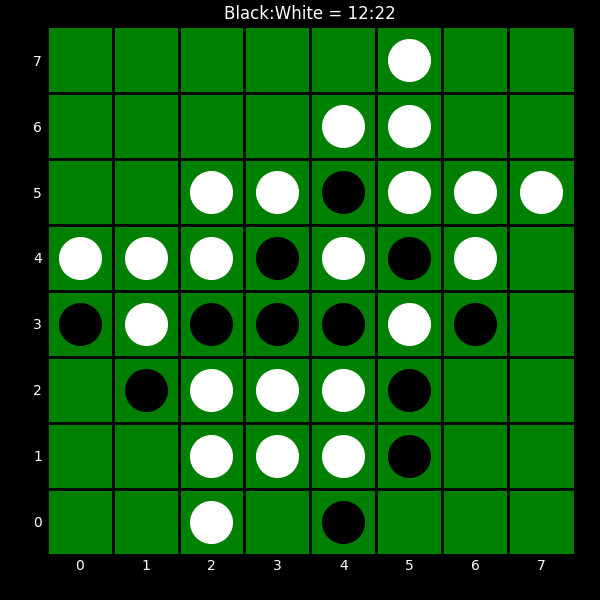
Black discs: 12
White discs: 22